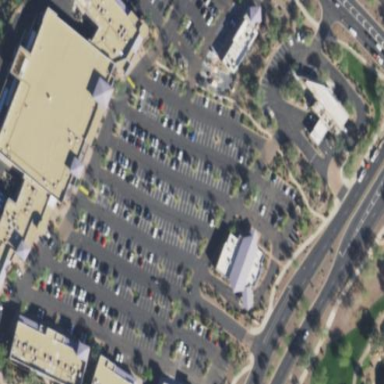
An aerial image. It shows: Retail area.